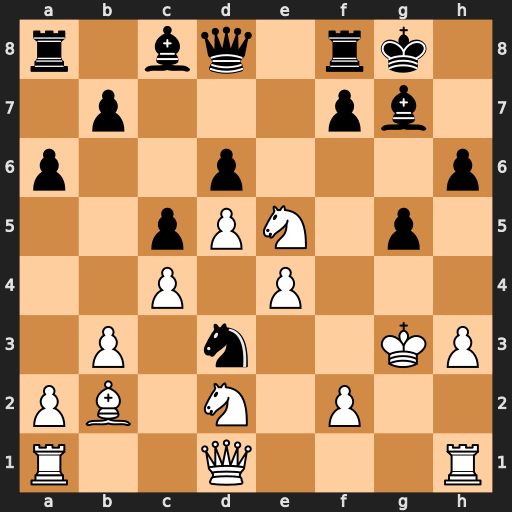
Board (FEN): r1bq1rk1/1p3pb1/p2p3p/2pPN1p1/2P1P3/1P1n2KP/PB1N1P2/R2Q3R
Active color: w
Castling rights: -
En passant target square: -
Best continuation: Nxd3 Bxb2 Nxb2